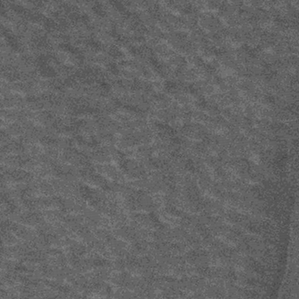
Label: frost